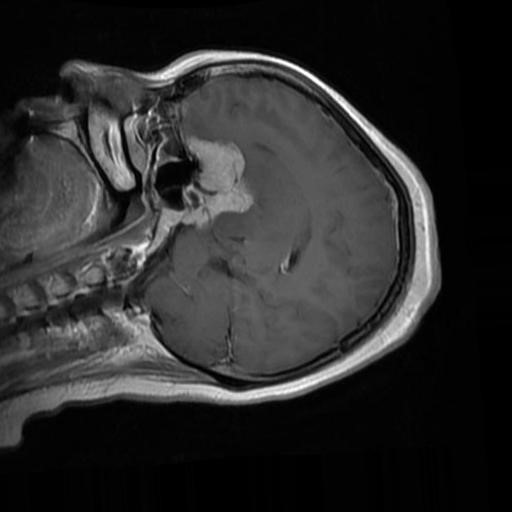
Label: brain_menin